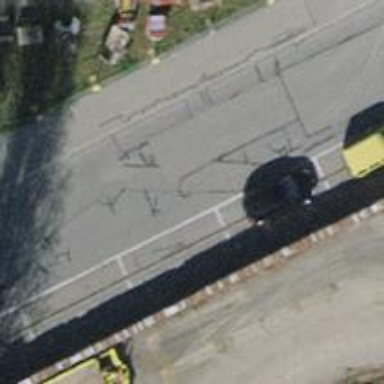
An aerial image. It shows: Asphalt road in living street.